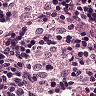
Metastatic tissue present: no